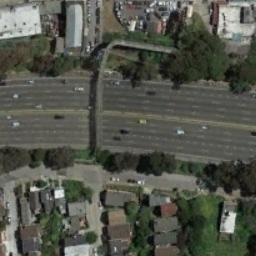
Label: freeway